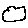
Label: cloud